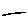
Label: line